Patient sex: M
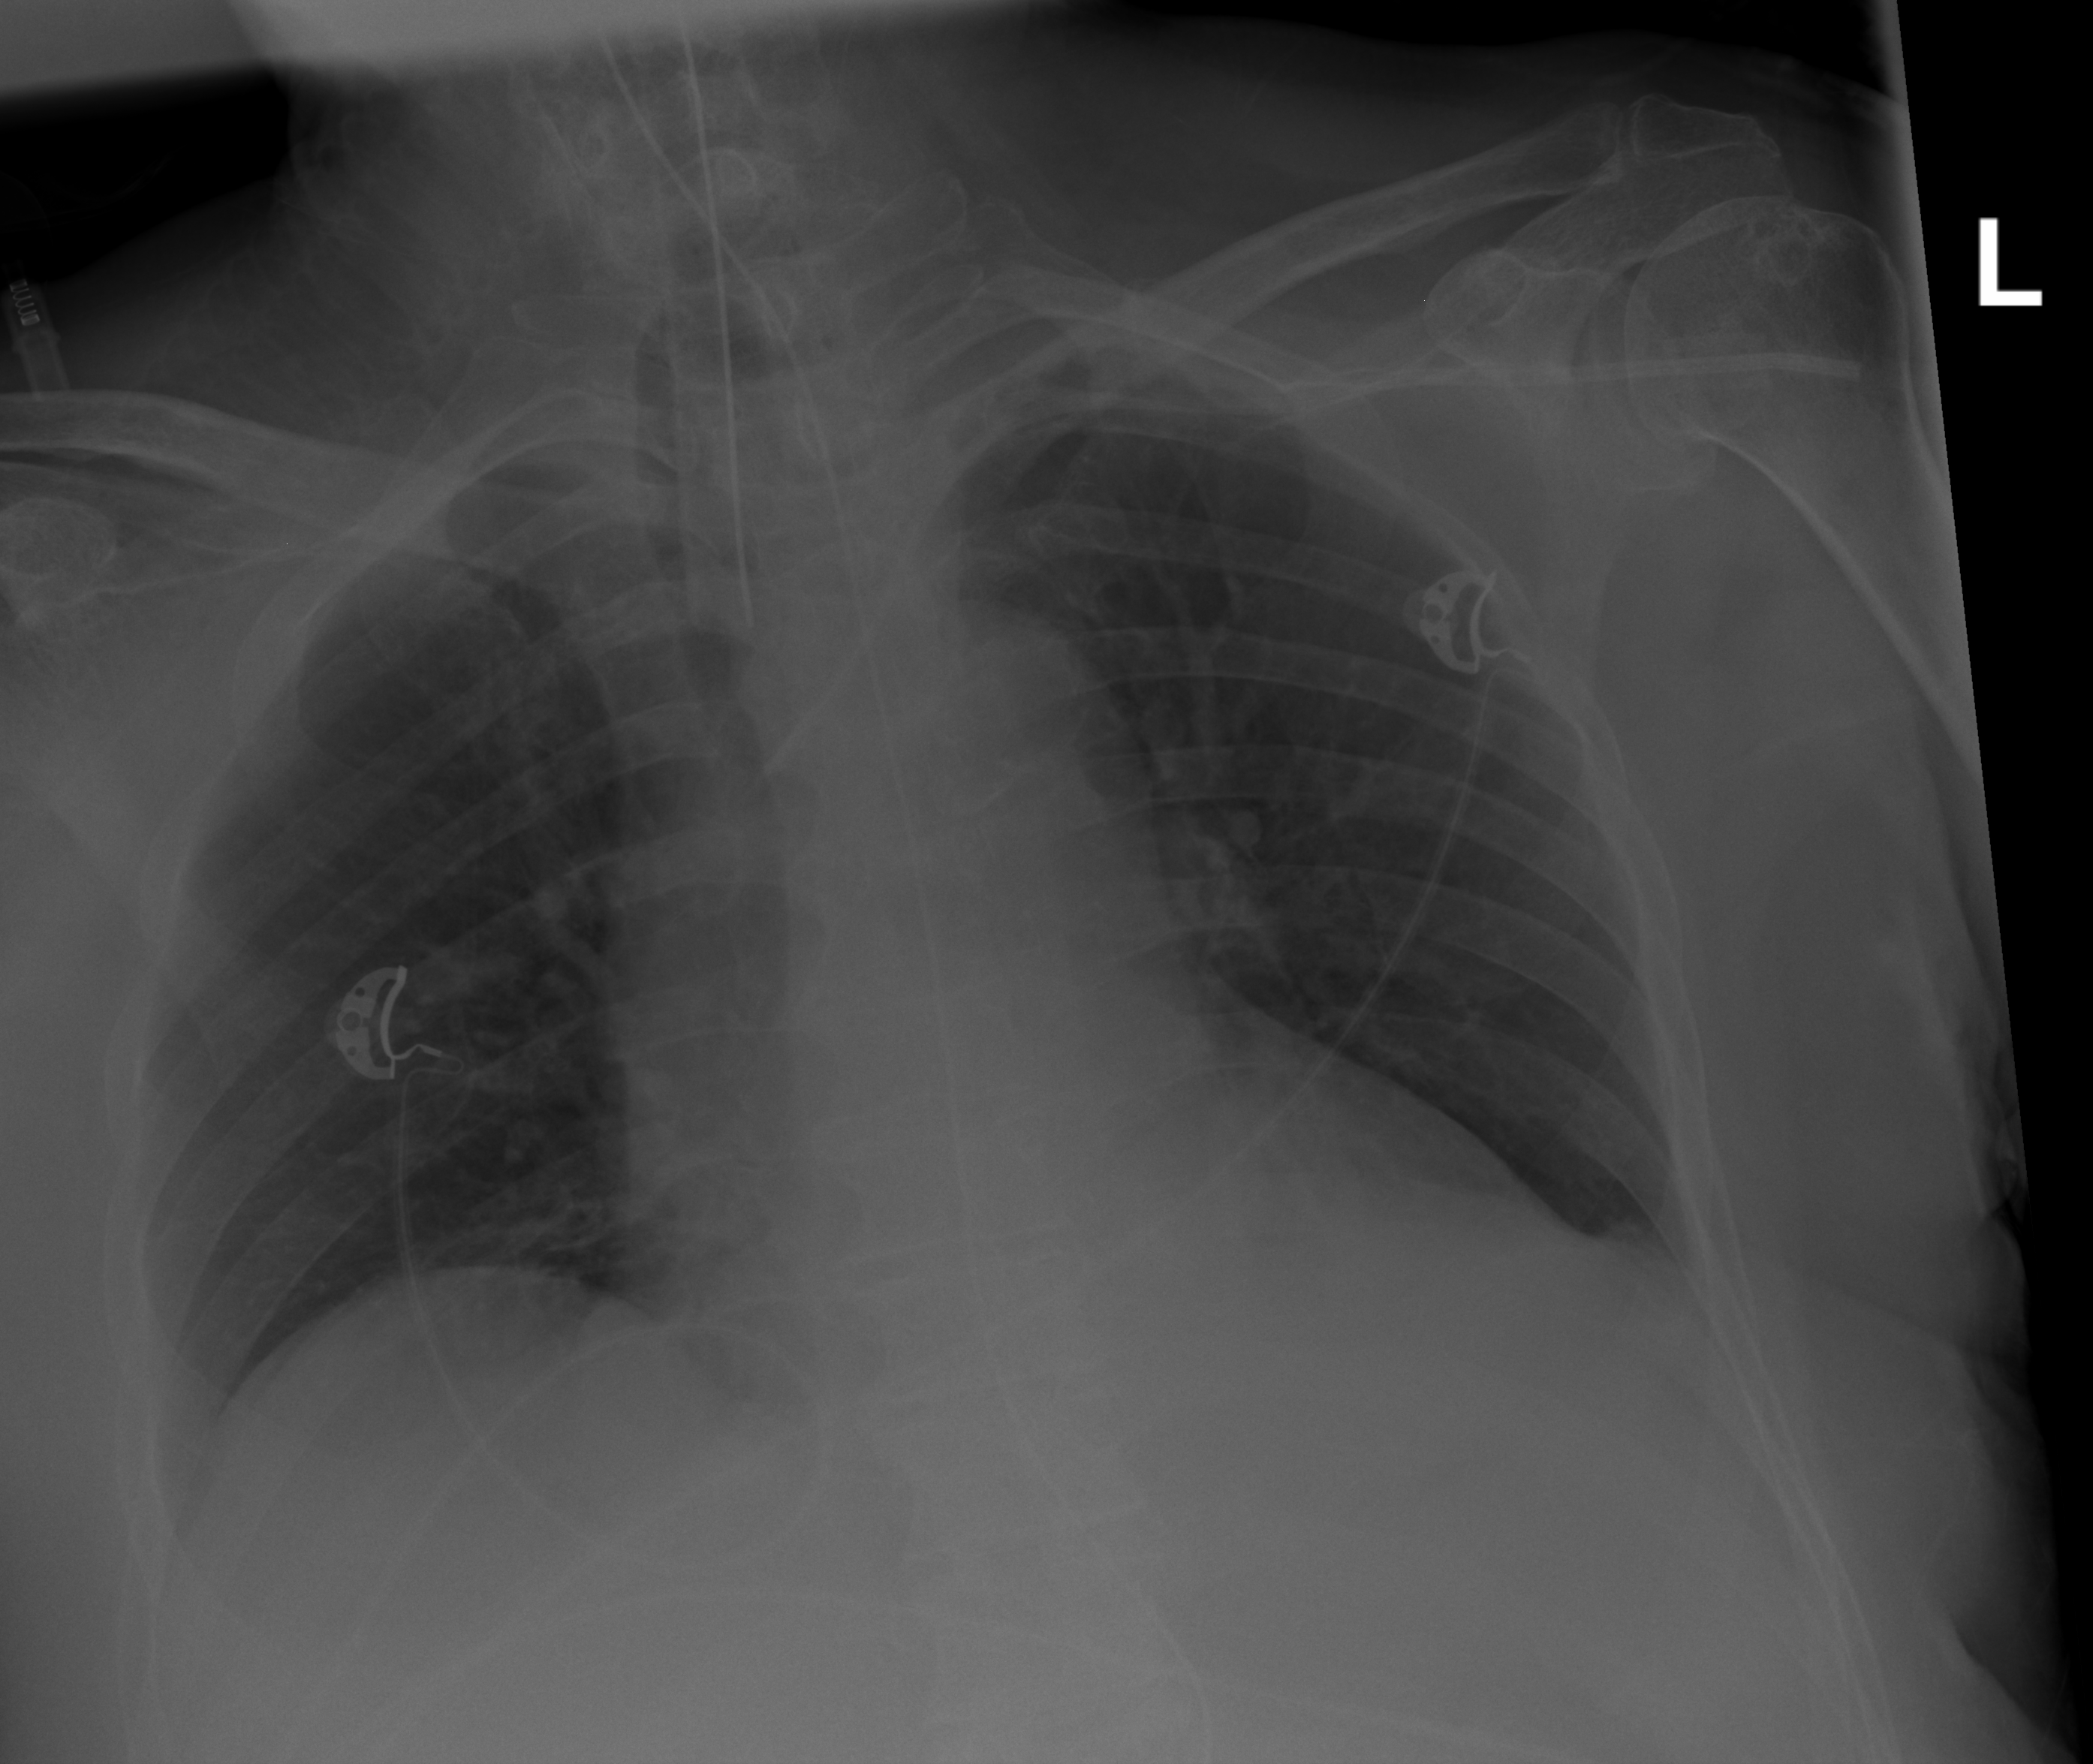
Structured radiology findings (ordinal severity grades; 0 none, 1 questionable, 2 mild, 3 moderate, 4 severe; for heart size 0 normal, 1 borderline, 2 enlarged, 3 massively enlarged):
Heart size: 2
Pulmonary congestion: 0
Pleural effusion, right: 0
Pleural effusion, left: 2
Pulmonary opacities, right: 0
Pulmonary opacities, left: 0
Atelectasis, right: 0
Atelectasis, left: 2